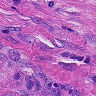
Metastatic tissue present: yes